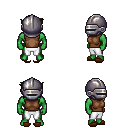
a pixel art fantasy rpg character, male body template, orc, green skin, brown sleeveless shirt, white pants, brown pixie cut hairstyle, metal helm, brown slippers, four views (front, back, left, right), 2x2 character sprite sheet, small pixel art, hard edges, no anti-aliasing